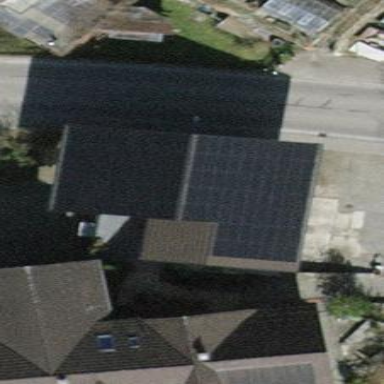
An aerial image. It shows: Solar power generator using photovoltaic panels.